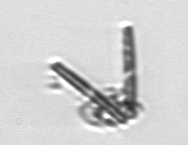
Label: Thalassionema